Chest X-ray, PA view. Patient: 26 years old, sex F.
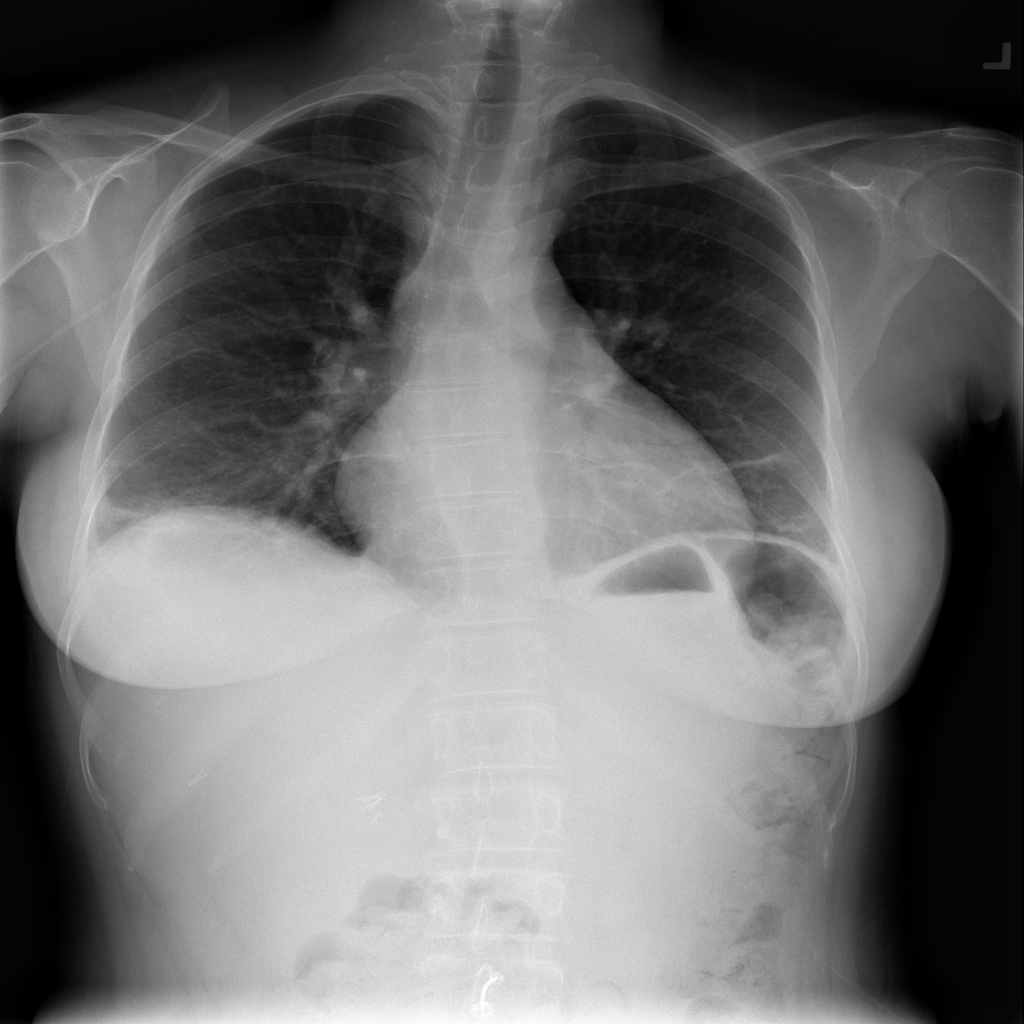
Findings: Cardiomegaly, Effusion, Infiltration